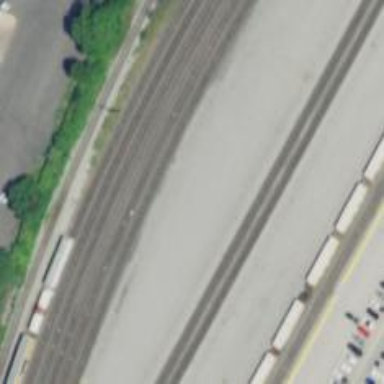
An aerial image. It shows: Railway siding for service.